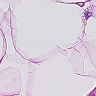
Metastatic tissue present: no